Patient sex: M
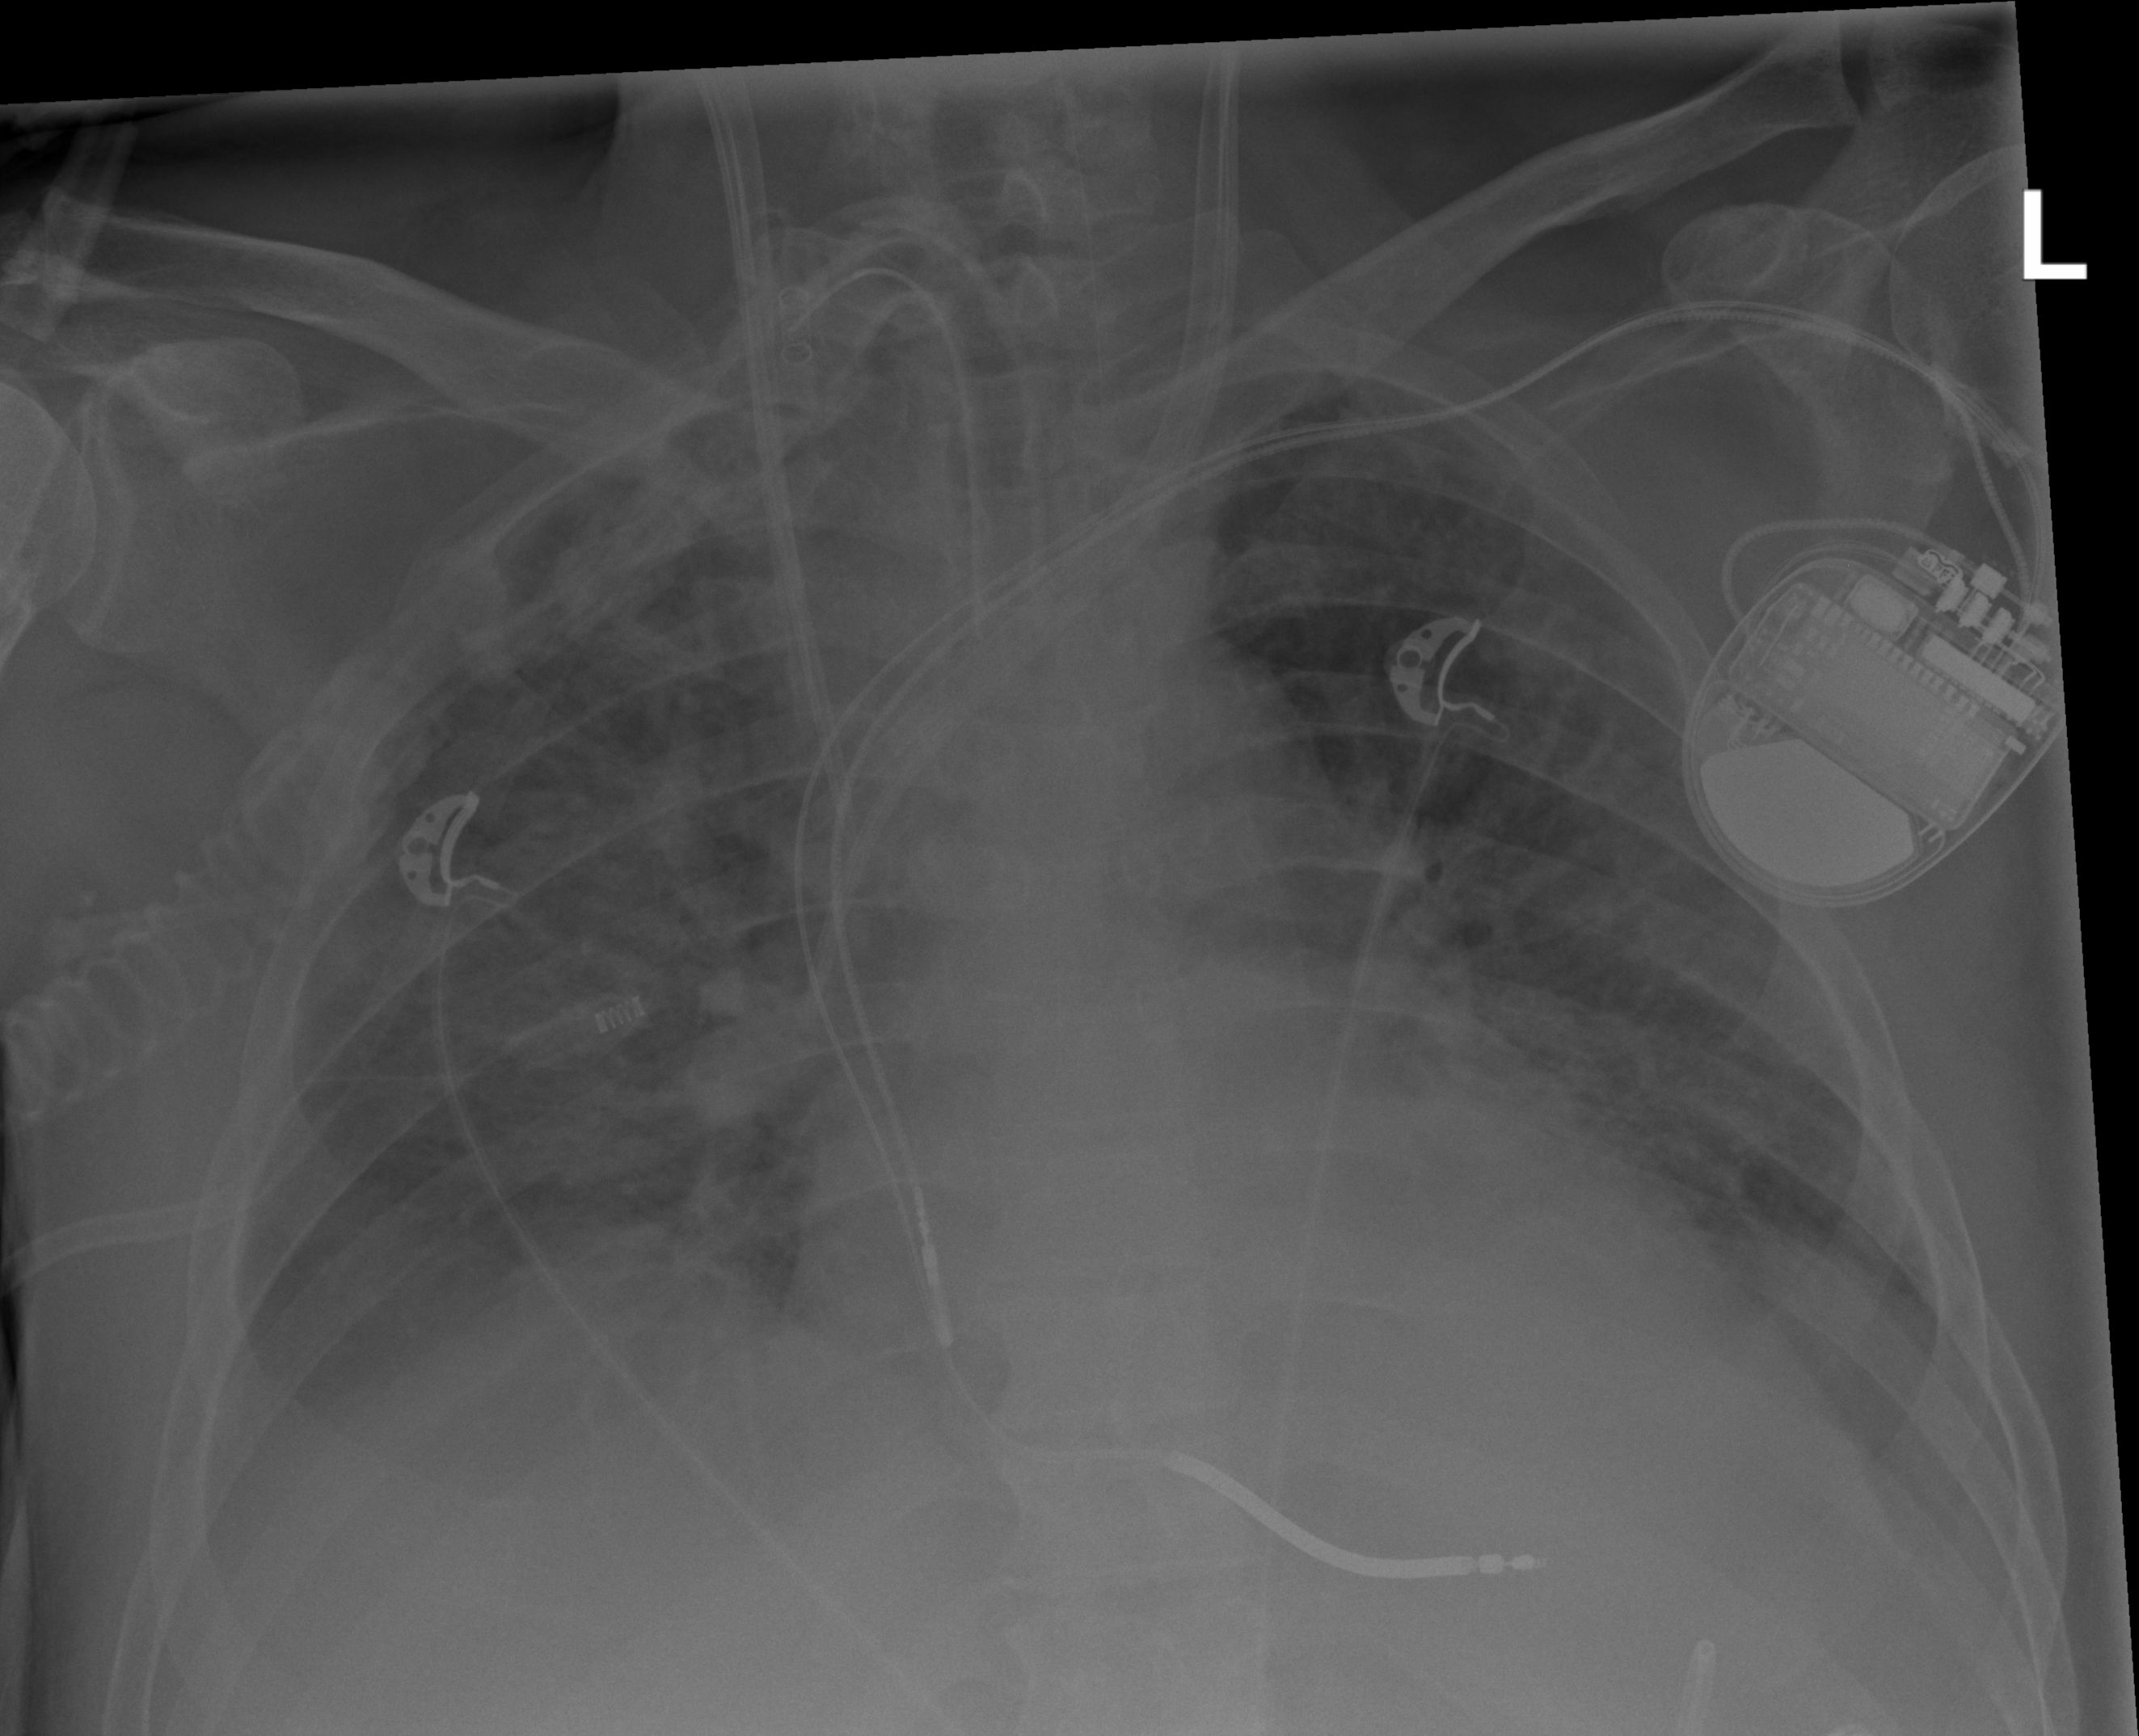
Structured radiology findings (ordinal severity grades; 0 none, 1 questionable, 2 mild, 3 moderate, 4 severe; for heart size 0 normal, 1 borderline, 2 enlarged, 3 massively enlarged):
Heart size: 1
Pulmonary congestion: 2
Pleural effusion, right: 3
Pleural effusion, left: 3
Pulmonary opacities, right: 3
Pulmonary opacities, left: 3
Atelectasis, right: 2
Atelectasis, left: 2